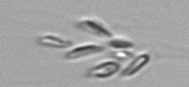
Label: Dinobryon